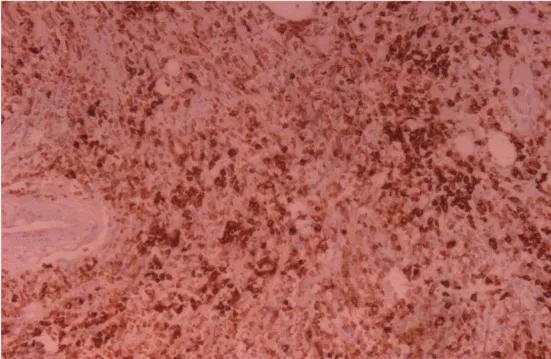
(B) Immunohistochemistry stain showing that MPO was markedly positive in the cell plasmid. (Hematoxylin and eosin staining; magnification, x200).
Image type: pathology (immunostaining)